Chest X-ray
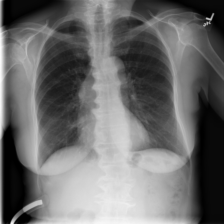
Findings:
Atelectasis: negative
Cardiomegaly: negative
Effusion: negative
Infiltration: negative
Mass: negative
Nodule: negative
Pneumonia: negative
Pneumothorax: negative
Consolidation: negative
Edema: negative
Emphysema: negative
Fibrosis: negative
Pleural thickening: negative
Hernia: negative